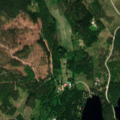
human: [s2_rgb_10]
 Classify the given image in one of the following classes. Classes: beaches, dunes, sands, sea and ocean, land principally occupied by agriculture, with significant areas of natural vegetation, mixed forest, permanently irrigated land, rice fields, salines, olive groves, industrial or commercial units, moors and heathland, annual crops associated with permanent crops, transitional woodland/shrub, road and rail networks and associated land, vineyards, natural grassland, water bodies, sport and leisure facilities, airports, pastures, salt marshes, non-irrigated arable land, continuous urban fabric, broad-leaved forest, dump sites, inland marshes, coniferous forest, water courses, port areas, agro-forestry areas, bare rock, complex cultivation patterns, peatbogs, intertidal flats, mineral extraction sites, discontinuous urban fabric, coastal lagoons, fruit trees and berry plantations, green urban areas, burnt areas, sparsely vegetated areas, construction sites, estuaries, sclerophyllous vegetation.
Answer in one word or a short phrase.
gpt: coniferous forest, mixed forest, transitional woodland/shrub, water bodies